Question: The problem is that when I run the PyQt5 GUI after adding resource file and adding PushButtons with border-images on them, mainwindow does not launch and no errors either.
I converted the main window UI to Python with following command:
'''
pyuic5 mainWindow.iu -o mainWindow.py
'''
So this is the mainWindow in python.
'''
from PyQt5 import QtCore, QtGui, QtWidgets
import resources_rc
#import sys
#import random
#import matplotlib
#matplotlib.use("Qt5Agg")
#from PyQt5 import QtCore
#from PyQt5.QtWidgets import QApplication, QMainWindow, QMenu, QVBoxLayout, QSizePolicy, QMessageBox, QWidget
#from numpy import arange, sin, pi
#from matplotlib.backends.backend_qt5agg import FigureCanvasQTAgg as FigureCanvas
#from matplotlib.figure import Figure
#from matplotlib import pyplot as plt
class Ui_MainWindow(object):
def setupUi(self, MainWindow):
MainWindow.setObjectName("MainWindow")
MainWindow.resize(1108, 672)
MainWindow.setAutoFillBackground(False)
MainWindow.setStyleSheet("background-color: rgb(211, 211, 211);")
MainWindow.setIconSize(QtCore.QSize(40, 40))
self.centralwidget = QtWidgets.QWidget(MainWindow)
self.centralwidget.setObjectName("centralwidget")
self.verticalScrollBar = QtWidgets.QScrollBar(self.centralwidget)
self.verticalScrollBar.setGeometry(QtCore.QRect(1050, 0, 21, 611))
sizePolicy = QtWidgets.QSizePolicy(QtWidgets.QSizePolicy.Fixed, QtWidgets.QSizePolicy.MinimumExpanding)
sizePolicy.setHorizontalStretch(0)
sizePolicy.setVerticalStretch(0)
sizePolicy.setHeightForWidth(self.verticalScrollBar.sizePolicy().hasHeightForWidth())
self.verticalScrollBar.setSizePolicy(sizePolicy)
self.verticalScrollBar.setOrientation(QtCore.Qt.Vertical)
self.verticalScrollBar.setObjectName("verticalScrollBar")
self.horizontalScrollBar = QtWidgets.QScrollBar(self.centralwidget)
self.horizontalScrollBar.setGeometry(QtCore.QRect(0, 610, 1051, 16))
sizePolicy = QtWidgets.QSizePolicy(QtWidgets.QSizePolicy.MinimumExpanding, QtWidgets.QSizePolicy.Fixed)
sizePolicy.setHorizontalStretch(0)
sizePolicy.setVerticalStretch(0)
sizePolicy.setHeightForWidth(self.horizontalScrollBar.sizePolicy().hasHeightForWidth())
self.horizontalScrollBar.setSizePolicy(sizePolicy)
self.horizontalScrollBar.setOrientation(QtCore.Qt.Horizontal)
self.horizontalScrollBar.setObjectName("horizontalScrollBar")
self.label = QtWidgets.QLabel(self.centralwidget)
self.label.setGeometry(QtCore.QRect(900, -30, 151, 141))
self.label.setStyleSheet("border-image: url(:/img/NM_State_University_logo.png);")
self.label.setText("")
self.label.setObjectName("label")
self.house1 = QtWidgets.QPushButton(self.centralwidget)
self.house1.setGeometry(QtCore.QRect(31, 31, 32, 16))
sizePolicy = QtWidgets.QSizePolicy(QtWidgets.QSizePolicy.Preferred, QtWidgets.QSizePolicy.Preferred)
sizePolicy.setHorizontalStretch(0)
sizePolicy.setVerticalStretch(0)
sizePolicy.setHeightForWidth(self.house1.sizePolicy().hasHeightForWidth())
self.house1.setSizePolicy(sizePolicy)
self.house1.setAutoFillBackground(False)
self.house1.setStyleSheet("border-image: url(:/img/Crystal_Clear_app_kfm_home.png);")
self.house1.setText("")
self.house1.setObjectName("house1")
self.house2 = QtWidgets.QPushButton(self.centralwidget)
self.house2.setGeometry(QtCore.QRect(258, 31, 32, 16))
sizePolicy = QtWidgets.QSizePolicy(QtWidgets.QSizePolicy.Preferred, QtWidgets.QSizePolicy.Preferred)
sizePolicy.setHorizontalStretch(0)
sizePolicy.setVerticalStretch(0)
sizePolicy.setHeightForWidth(self.house2.sizePolicy().hasHeightForWidth())
self.house2.setSizePolicy(sizePolicy)
self.house2.setStyleSheet("border-image: url(:/img/Crystal_Clear_app_kfm_home.png);")
self.house2.setText("")
self.house2.setObjectName("house2")
self.house3 = QtWidgets.QPushButton(self.centralwidget)
self.house3.setGeometry(QtCore.QRect(484, 31, 32, 16))
sizePolicy = QtWidgets.QSizePolicy(QtWidgets.QSizePolicy.Preferred, QtWidgets.QSizePolicy.Preferred)
sizePolicy.setHorizontalStretch(0)
sizePolicy.setVerticalStretch(0)
sizePolicy.setHeightForWidth(self.house3.sizePolicy().hasHeightForWidth())
self.house3.setSizePolicy(sizePolicy)
self.house3.setStyleSheet("border-image: url(:/img/Crystal_Clear_app_kfm_home.png);")
self.house3.setText("")
self.house3.setObjectName("house3")
self.house4 = QtWidgets.QPushButton(self.centralwidget)
self.house4.setGeometry(QtCore.QRect(711, 31, 32, 16))
sizePolicy = QtWidgets.QSizePolicy(QtWidgets.QSizePolicy.Preferred, QtWidgets.QSizePolicy.Preferred)
sizePolicy.setHorizontalStretch(0)
sizePolicy.setVerticalStretch(0)
sizePolicy.setHeightForWidth(self.house4.sizePolicy().hasHeightForWidth())
self.house4.setSizePolicy(sizePolicy)
self.house4.setStyleSheet("border-image: url(:/img/Crystal_Clear_app_kfm_home.png);")
self.house4.setText("")
self.house4.setIconSize(QtCore.QSize(40, 40))
self.house4.setObjectName("house4")
self.house6 = QtWidgets.QPushButton(self.centralwidget)
self.house6.setGeometry(QtCore.QRect(258, 200, 32, 16))
sizePolicy = QtWidgets.QSizePolicy(QtWidgets.QSizePolicy.Preferred, QtWidgets.QSizePolicy.Preferred)
sizePolicy.setHorizontalStretch(0)
sizePolicy.setVerticalStretch(0)
sizePolicy.setHeightForWidth(self.house6.sizePolicy().hasHeightForWidth())
self.house6.setSizePolicy(sizePolicy)
self.house6.setStyleSheet("border-image: url(:/img/Crystal_Clear_app_kfm_home.png);")
self.house6.setText("")
self.house6.setObjectName("house6")
self.house5 = QtWidgets.QPushButton(self.centralwidget)
self.house5.setGeometry(QtCore.QRect(31, 200, 32, 16))
sizePolicy = QtWidgets.QSizePolicy(QtWidgets.QSizePolicy.Preferred, QtWidgets.QSizePolicy.Preferred)
sizePolicy.setHorizontalStretch(0)
sizePolicy.setVerticalStretch(0)
sizePolicy.setHeightForWidth(self.house5.sizePolicy().hasHeightForWidth())
self.house5.setSizePolicy(sizePolicy)
self.house5.setStyleSheet("border-image: url(:/img/Crystal_Clear_app_kfm_home.png);")
self.house5.setText("")
self.house5.setObjectName("house5")
self.house9 = QtWidgets.QPushButton(self.centralwidget)
self.house9.setGeometry(QtCore.QRect(31, 368, 32, 16))
sizePolicy = QtWidgets.QSizePolicy(QtWidgets.QSizePolicy.Preferred, QtWidgets.QSizePolicy.Preferred)
sizePolicy.setHorizontalStretch(0)
sizePolicy.setVerticalStretch(0)
sizePolicy.setHeightForWidth(self.house9.sizePolicy().hasHeightForWidth())
self.house9.setSizePolicy(sizePolicy)
self.house9.setStyleSheet("border-image: url(:/img/Crystal_Clear_app_kfm_home.png);")
self.house9.setText("")
self.house9.setObjectName("house9")
self.house7 = QtWidgets.QPushButton(self.centralwidget)
self.house7.setGeometry(QtCore.QRect(484, 200, 32, 16))
sizePolicy = QtWidgets.QSizePolicy(QtWidgets.QSizePolicy.Preferred, QtWidgets.QSizePolicy.Preferred)
sizePolicy.setHorizontalStretch(0)
sizePolicy.setVerticalStretch(0)
sizePolicy.setHeightForWidth(self.house7.sizePolicy().hasHeightForWidth())
self.house7.setSizePolicy(sizePolicy)
self.house7.setStyleSheet("border-image: url(:/img/Crystal_Clear_app_kfm_home.png);")
self.house7.setText("")
self.house7.setObjectName("house7")
self.house8 = QtWidgets.QPushButton(self.centralwidget)
self.house8.setGeometry(QtCore.QRect(711, 200, 32, 16))
sizePolicy = QtWidgets.QSizePolicy(QtWidgets.QSizePolicy.Preferred, QtWidgets.QSizePolicy.Preferred)
sizePolicy.setHorizontalStretch(0)
sizePolicy.setVerticalStretch(0)
sizePolicy.setHeightForWidth(self.house8.sizePolicy().hasHeightForWidth())
self.house8.setSizePolicy(sizePolicy)
self.house8.setStyleSheet("border-image: url(:/img/Crystal_Clear_app_kfm_home.png);")
self.house8.setText("")
self.house8.setIconSize(QtCore.QSize(70, 20))
self.house8.setAutoDefault(True)
self.house8.setObjectName("house8")
self.house11 = QtWidgets.QPushButton(self.centralwidget)
self.house11.setGeometry(QtCore.QRect(484, 368, 32, 16))
sizePolicy = QtWidgets.QSizePolicy(QtWidgets.QSizePolicy.Preferred, QtWidgets.QSizePolicy.Preferred)
sizePolicy.setHorizontalStretch(0)
sizePolicy.setVerticalStretch(0)
sizePolicy.setHeightForWidth(self.house11.sizePolicy().hasHeightForWidth())
self.house11.setSizePolicy(sizePolicy)
self.house11.setStyleSheet("border-image: url(:/img/Crystal_Clear_app_kfm_home.png);")
self.house11.setText("")
self.house11.setObjectName("house11")
self.house10 = QtWidgets.QPushButton(self.centralwidget)
self.house10.setGeometry(QtCore.QRect(258, 368, 32, 16))
sizePolicy = QtWidgets.QSizePolicy(QtWidgets.QSizePolicy.Preferred, QtWidgets.QSizePolicy.Preferred)
sizePolicy.setHorizontalStretch(0)
sizePolicy.setVerticalStretch(0)
sizePolicy.setHeightForWidth(self.house10.sizePolicy().hasHeightForWidth())
self.house10.setSizePolicy(sizePolicy)
self.house10.setStyleSheet("border-image: url(:/img/Crystal_Clear_app_kfm_home.png);")
self.house10.setText("")
self.house10.setObjectName("house10")
self.house12 = QtWidgets.QPushButton(self.centralwidget)
self.house12.setGeometry(QtCore.QRect(711, 368, 32, 16))
sizePolicy = QtWidgets.QSizePolicy(QtWidgets.QSizePolicy.Preferred, QtWidgets.QSizePolicy.Preferred)
sizePolicy.setHorizontalStretch(0)
sizePolicy.setVerticalStretch(0)
sizePolicy.setHeightForWidth(self.house12.sizePolicy().hasHeightForWidth())
self.house12.setSizePolicy(sizePolicy)
self.house12.setStyleSheet("border-image: url(:/img/Crystal_Clear_app_kfm_home.png);")
self.house12.setText("")
self.house12.setObjectName("house12")
#####################################Power Plot House 1
self.PowPlotHouse1 = QtWidgets.QWidget(self.centralwidget)
self.PowPlotHouse1.setGeometry(QtCore.QRect(70, 30, 171, 121))
self.PowPlotHouse1.setObjectName("PowPlotHouse1")
#####################END of widge
MainWindow.setCentralWidget(self.centralwidget)
self.menubar = QtWidgets.QMenuBar(MainWindow)
self.menubar.setGeometry(QtCore.QRect(0, 0, 1108, 21))
self.menubar.setObjectName("menubar")
self.menuFile = QtWidgets.QMenu(self.menubar)
self.menuFile.setObjectName("menuFile")
self.menuEdit = QtWidgets.QMenu(self.menubar)
self.menuEdit.setObjectName("menuEdit")
self.menuOptions = QtWidgets.QMenu(self.menubar)
self.menuOptions.setObjectName("menuOptions")
self.menuAdmin = QtWidgets.QMenu(self.menubar)
self.menuAdmin.setObjectName("menuAdmin")
MainWindow.setMenuBar(self.menubar)
self.statusbar = QtWidgets.QStatusBar(MainWindow)
self.statusbar.setObjectName("statusbar")
MainWindow.setStatusBar(self.statusbar)
self.actionSave = QtWidgets.QAction(MainWindow)
self.actionSave.setObjectName("actionSave")
self.actionSave_As = QtWidgets.QAction(MainWindow)
self.actionSave_As.setObjectName("actionSave_As")
self.menuFile.addAction(self.actionSave)
self.menuFile.addAction(self.actionSave_As)
self.menubar.addAction(self.menuFile.menuAction())
self.menubar.addAction(self.menuEdit.menuAction())
self.menubar.addAction(self.menuOptions.menuAction())
self.menubar.addAction(self.menuAdmin.menuAction())
self.retranslateUi(MainWindow)
QtCore.QMetaObject.connectSlotsByName(MainWindow)
def retranslateUi(self, MainWindow):
_translate = QtCore.QCoreApplication.translate
MainWindow.setWindowTitle(_translate("MainWindow", "MainWindow"))
self.menuFile.setTitle(_translate("MainWindow", "File"))
self.menuEdit.setTitle(_translate("MainWindow", "Edit"))
self.menuOptions.setTitle(_translate("MainWindow", "Options"))
self.menuAdmin.setTitle(_translate("MainWindow", "Admin"))
self.actionSave.setText(_translate("MainWindow", "Save"))
self.actionSave_As.setText(_translate("MainWindow", "Save As"))
import resources_rcenter
'''
I converted my resources file the following way:
'''
pyrcc5 resources.qrc -o resources_rc.py
'''
And my resources file contents
'''
<RCC>
<qresource prefix="newPrefix">
<file>img/Crystal_Clear_app_kfm_home.png</file>
<file>img/Gohomenew.png</file>
<file>img/NM_State_University_logo.png</file>
<file>img/NMlogo_1colorstate_black.png</file>
<file>img/NMSU.png</file>
<file>img/Search_in_home.png</file>
</qresource>
</RCC>
'''
This is the result when trying to run it.

I think about writing an exception to see if it catches anything.
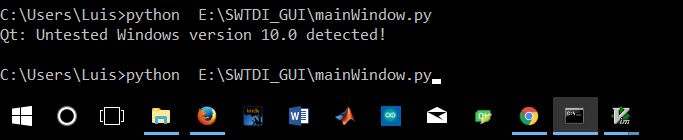
Answer: The problem is that the path you use is incorrect, this is caused by the prefix that you do not add.
For example you must change:
'''
self.label.setStyleSheet("border-image: url(:/img/NM_State_University_logo.png);")
'''
to:
'''
self.label.setStyleSheet("border-image: url(:/newPrefix/img/NM_State_University_logo.png);")
'''
But the above can be tedious, a better way is to change the prefix to '"/"', in that case it should look like this:
'''
<RCC>
<qresource prefix="/">
<file>img/Crystal_Clear_app_kfm_home.png</file>
<file>img/Gohomenew.png</file>
<file>img/NM_State_University_logo.png</file>
<file>img/NMlogo_1colorstate_black.png</file>
<file>img/NMSU.png</file>
<file>img/Search_in_home.png</file>
</qresource>
</RCC>
'''
And then you recompilas with 'pyrcc5 resources.qrc -o resources_rc.py'.
Another problem is that not for an application to be launched in pyqt you must create the application, for this I recommend adding the following to your file mainWindow.py:
'''
if __name__ == "__main__":
app = QtWidgets.QApplication(sys.argv)
w = QtWidgets.QMainWindow()
ui = Ui_MainWindow()
ui.setupUi(w)
w.show()
sys.exit(app.exec_())
'''